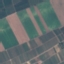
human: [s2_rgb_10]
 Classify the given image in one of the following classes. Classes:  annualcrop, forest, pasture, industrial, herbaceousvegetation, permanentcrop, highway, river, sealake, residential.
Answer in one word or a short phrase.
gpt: PermanentCrop